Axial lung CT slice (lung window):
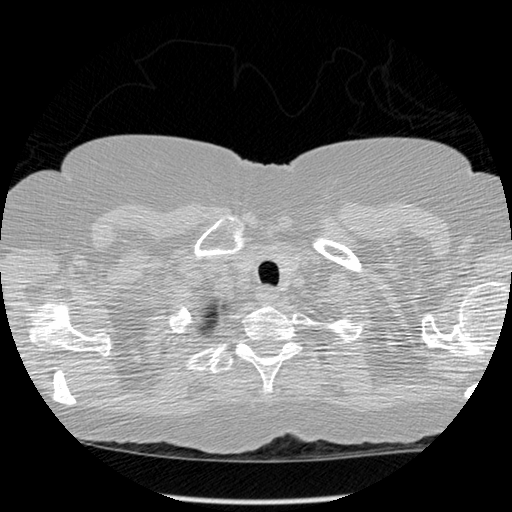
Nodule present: no